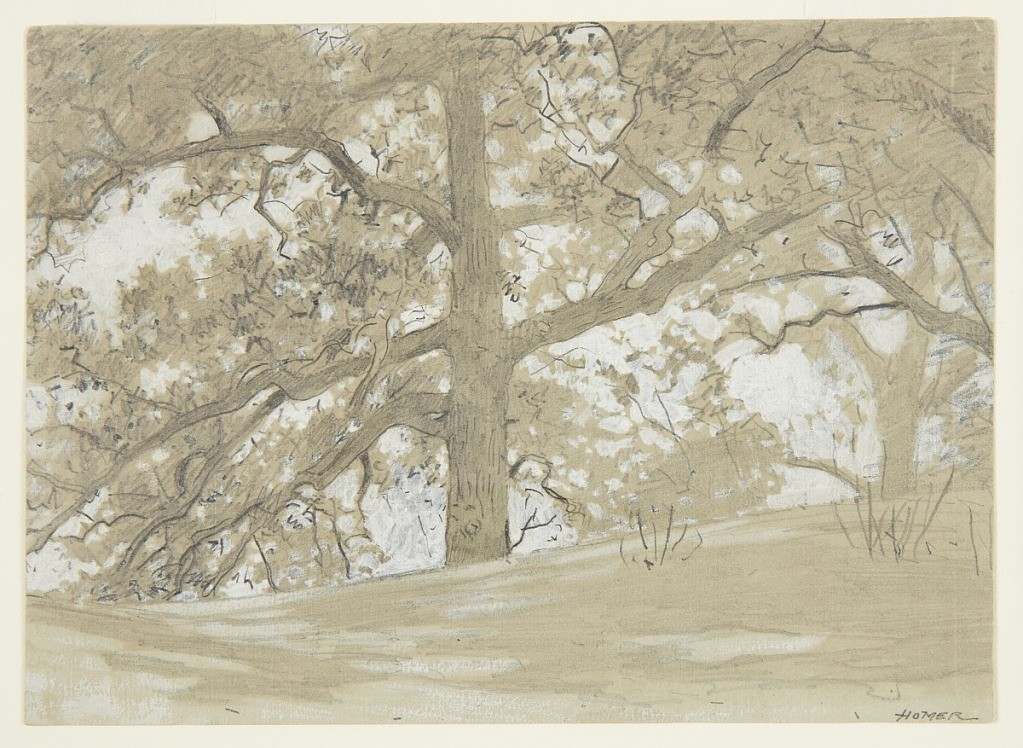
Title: Waverly Oaks
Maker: Winslow Homer, American, 1836–1910
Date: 1878
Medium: Graphite, brush and gouache on gray-green wove paper
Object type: Drawing
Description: Sketch of a large oak tree with spreading branches viewed from below, at center, with a second tree in the right background of the sheet.